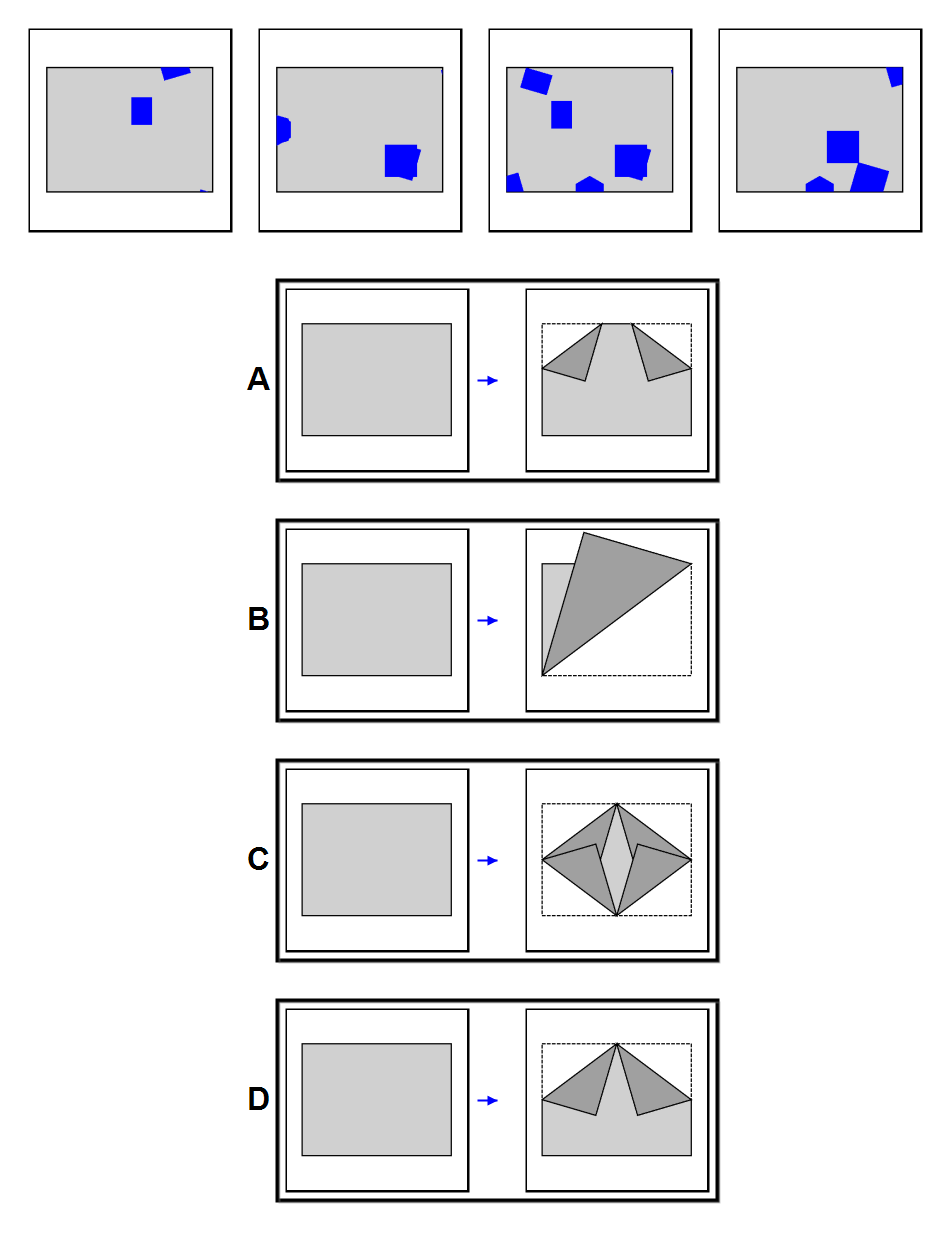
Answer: C